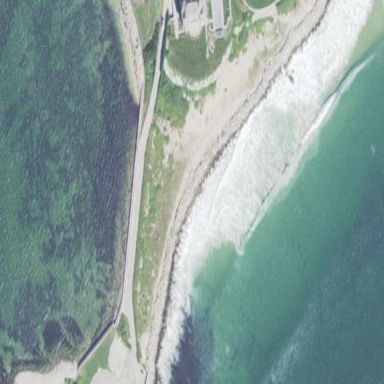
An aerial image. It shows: Breakwater made of rocks.